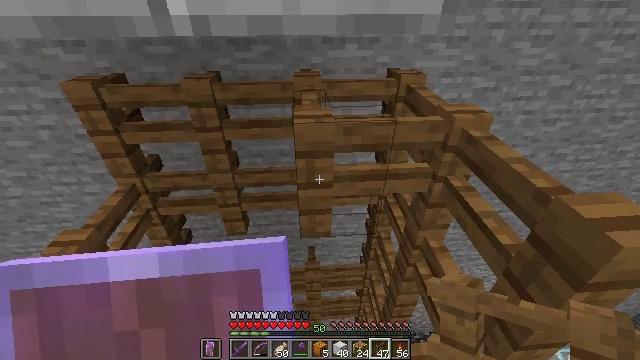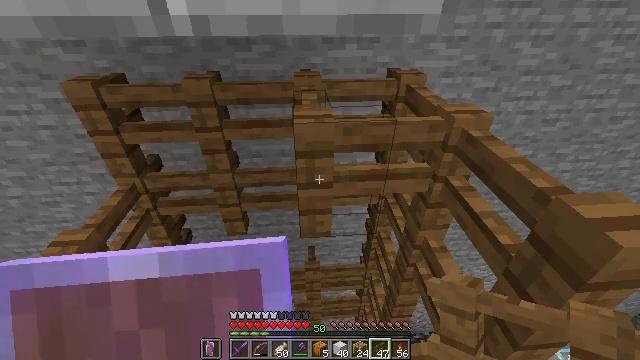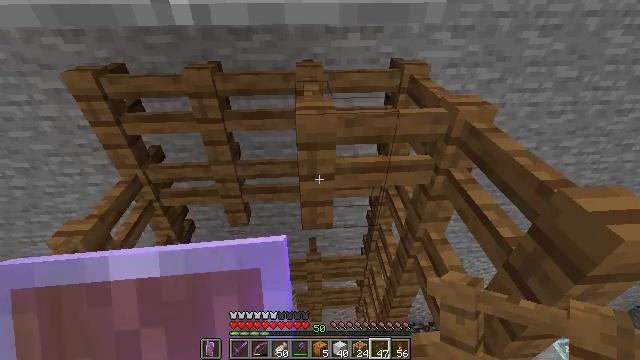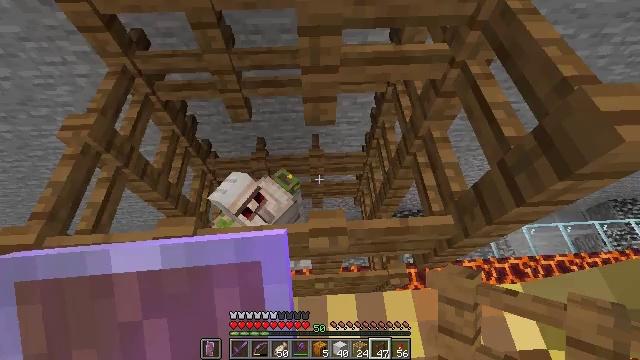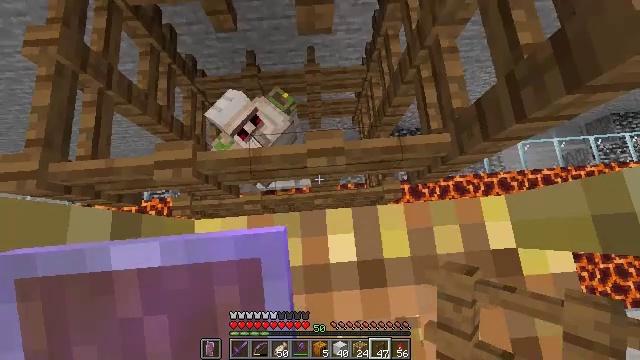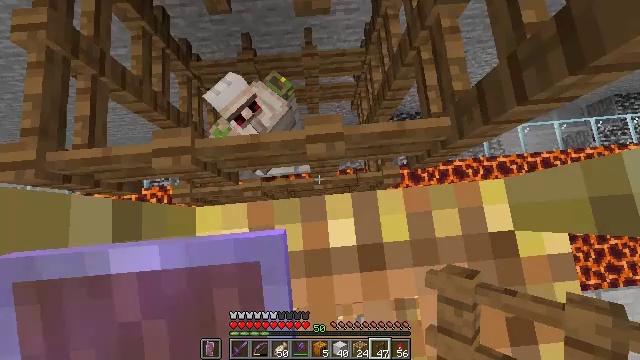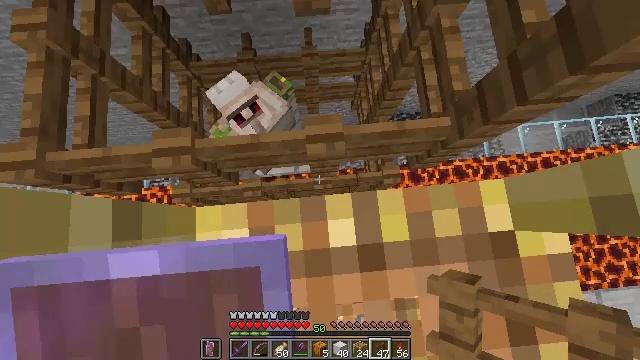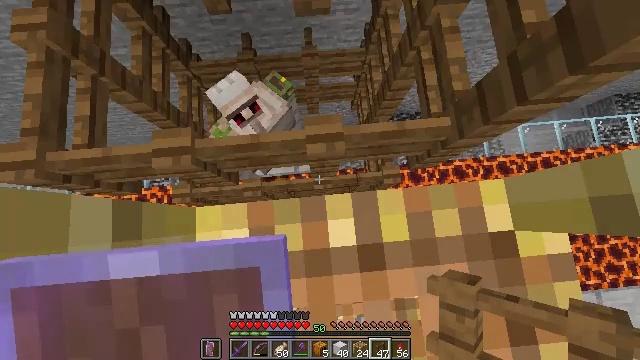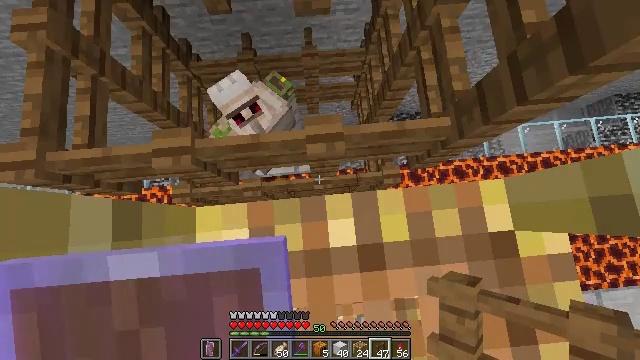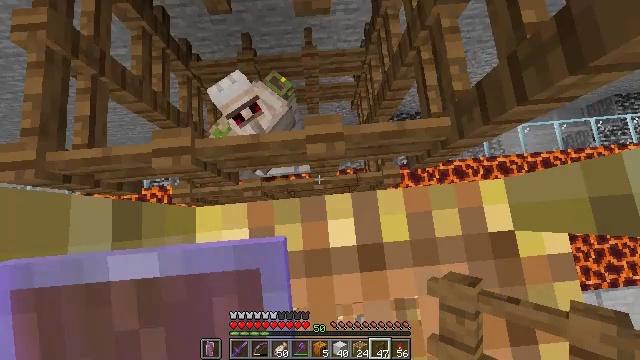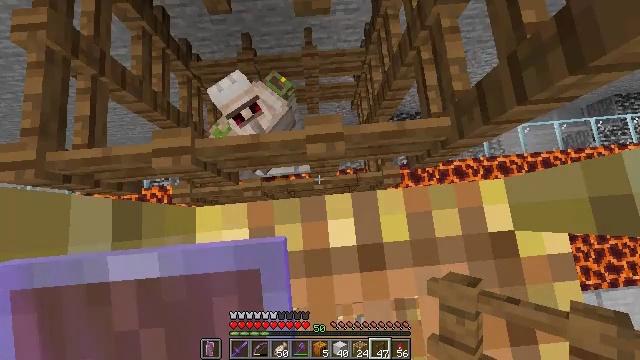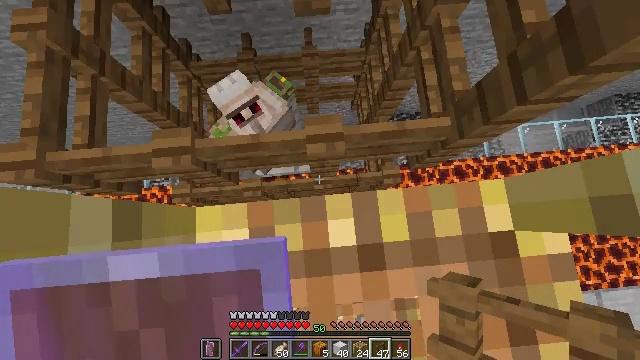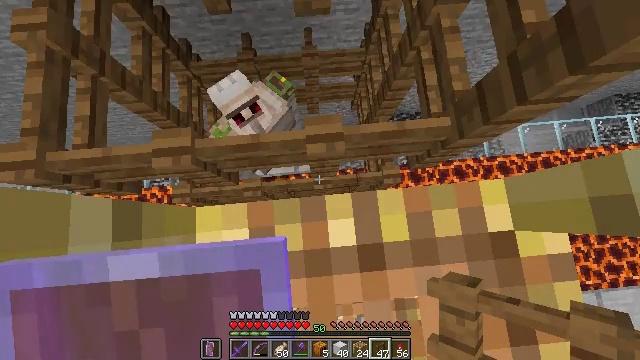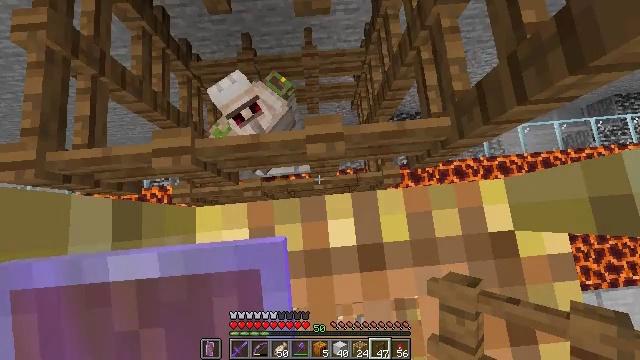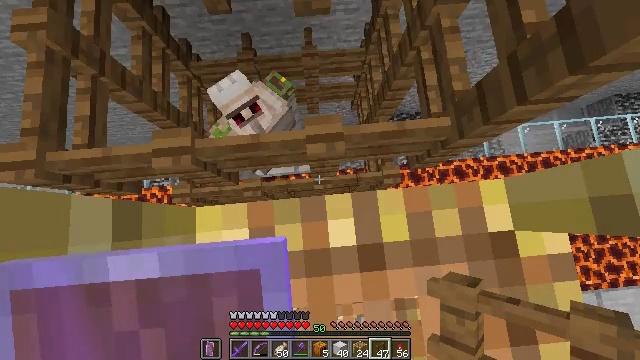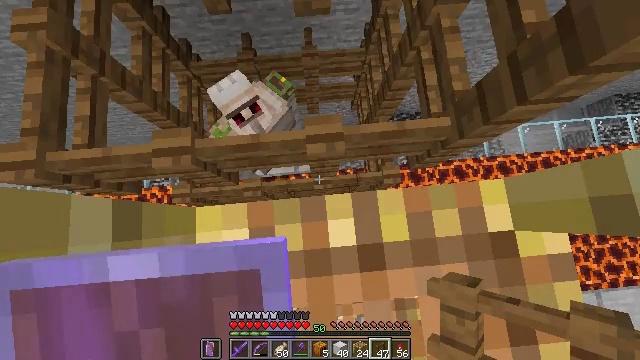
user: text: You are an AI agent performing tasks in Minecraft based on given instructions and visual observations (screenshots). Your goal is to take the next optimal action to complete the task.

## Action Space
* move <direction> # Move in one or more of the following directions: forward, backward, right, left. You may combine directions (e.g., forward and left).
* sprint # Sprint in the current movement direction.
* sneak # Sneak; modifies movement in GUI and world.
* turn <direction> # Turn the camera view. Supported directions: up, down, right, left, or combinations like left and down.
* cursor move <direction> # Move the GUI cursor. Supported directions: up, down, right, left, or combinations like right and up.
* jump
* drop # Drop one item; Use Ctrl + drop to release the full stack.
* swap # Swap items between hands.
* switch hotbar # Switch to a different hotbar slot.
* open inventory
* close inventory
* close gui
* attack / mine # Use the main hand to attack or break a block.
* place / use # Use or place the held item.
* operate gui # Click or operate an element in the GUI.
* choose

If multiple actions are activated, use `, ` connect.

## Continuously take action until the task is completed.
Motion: motion action
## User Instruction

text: Reclaim the spruce fence for reuse.
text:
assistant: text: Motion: no_op
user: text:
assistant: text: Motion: turn down
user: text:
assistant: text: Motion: turn down
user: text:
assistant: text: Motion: turn right and down
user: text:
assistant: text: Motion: turn down
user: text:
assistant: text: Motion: no_op
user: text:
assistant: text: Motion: no_op
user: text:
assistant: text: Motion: no_op
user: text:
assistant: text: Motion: no_op
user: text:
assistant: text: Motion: no_op
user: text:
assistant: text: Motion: no_op
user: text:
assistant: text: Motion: no_op
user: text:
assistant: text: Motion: no_op
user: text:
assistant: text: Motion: no_op
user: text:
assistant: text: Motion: no_op
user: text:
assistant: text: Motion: move forward
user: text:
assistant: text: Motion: move forward
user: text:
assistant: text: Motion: move forward
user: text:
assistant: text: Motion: move forward
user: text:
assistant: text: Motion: no_op
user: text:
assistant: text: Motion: no_op
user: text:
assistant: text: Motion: no_op
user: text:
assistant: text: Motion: no_op
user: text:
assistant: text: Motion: no_op
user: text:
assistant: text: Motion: sneak
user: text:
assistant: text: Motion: sneak
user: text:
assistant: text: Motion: sneak
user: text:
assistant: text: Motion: sneak
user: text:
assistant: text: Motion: sneak
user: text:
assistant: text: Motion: sneak